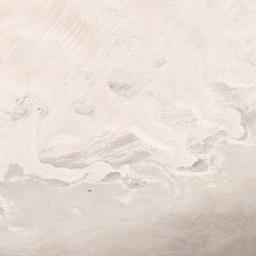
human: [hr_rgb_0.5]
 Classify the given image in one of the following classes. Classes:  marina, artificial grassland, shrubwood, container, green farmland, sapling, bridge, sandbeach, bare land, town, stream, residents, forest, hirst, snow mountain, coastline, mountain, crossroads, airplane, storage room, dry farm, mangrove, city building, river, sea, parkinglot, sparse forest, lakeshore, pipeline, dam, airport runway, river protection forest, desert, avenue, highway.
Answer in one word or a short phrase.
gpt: sandbeach